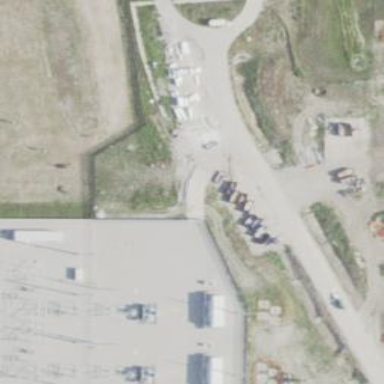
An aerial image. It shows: Distribution-level power substation.